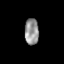
Tissue: skin
Cell type: Epithelial cells
Senescence score: 0.2857
Nuclear area (px): 364
Mean DAPI intensity: 148.077